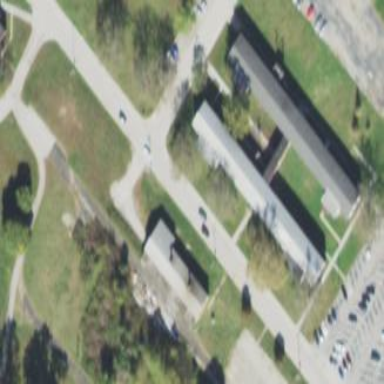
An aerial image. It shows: Dormitory building.